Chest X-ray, PA view. Patient: 35 years old, sex F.
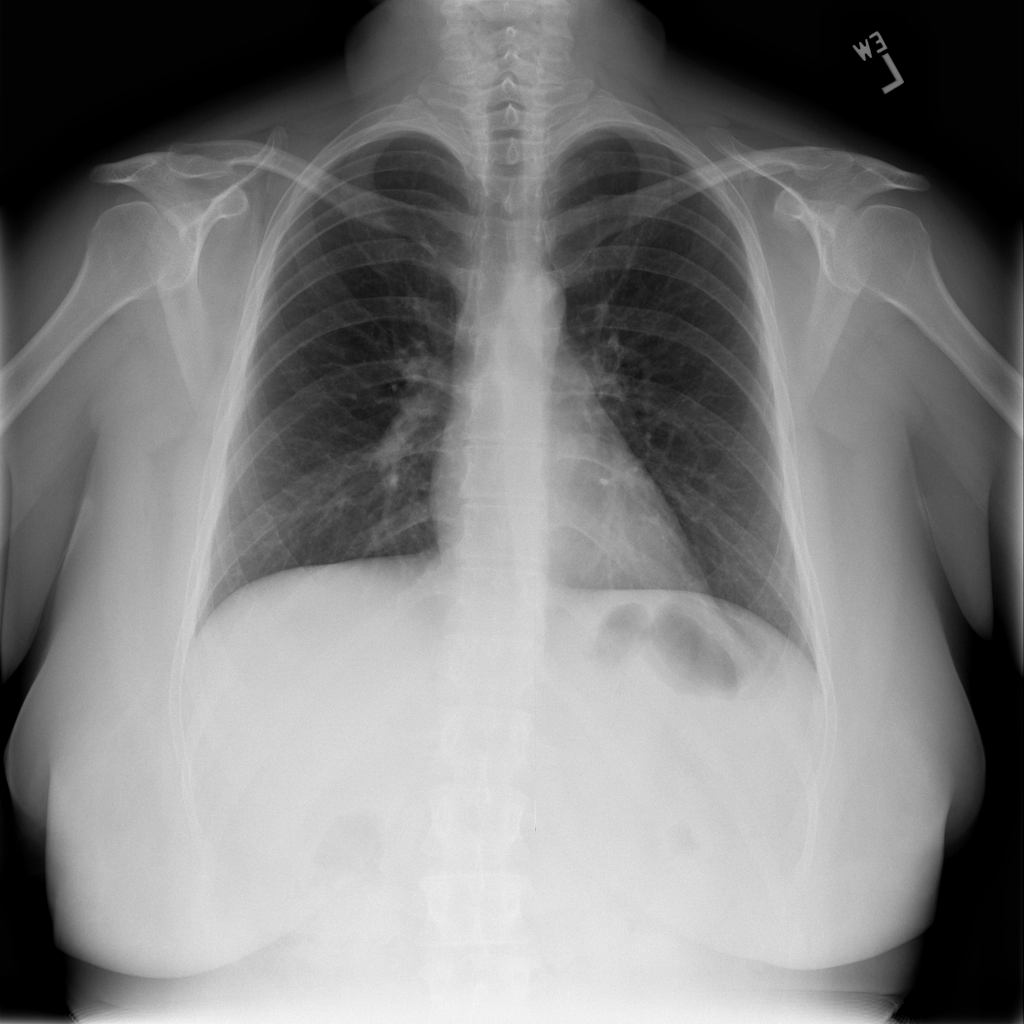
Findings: No Finding